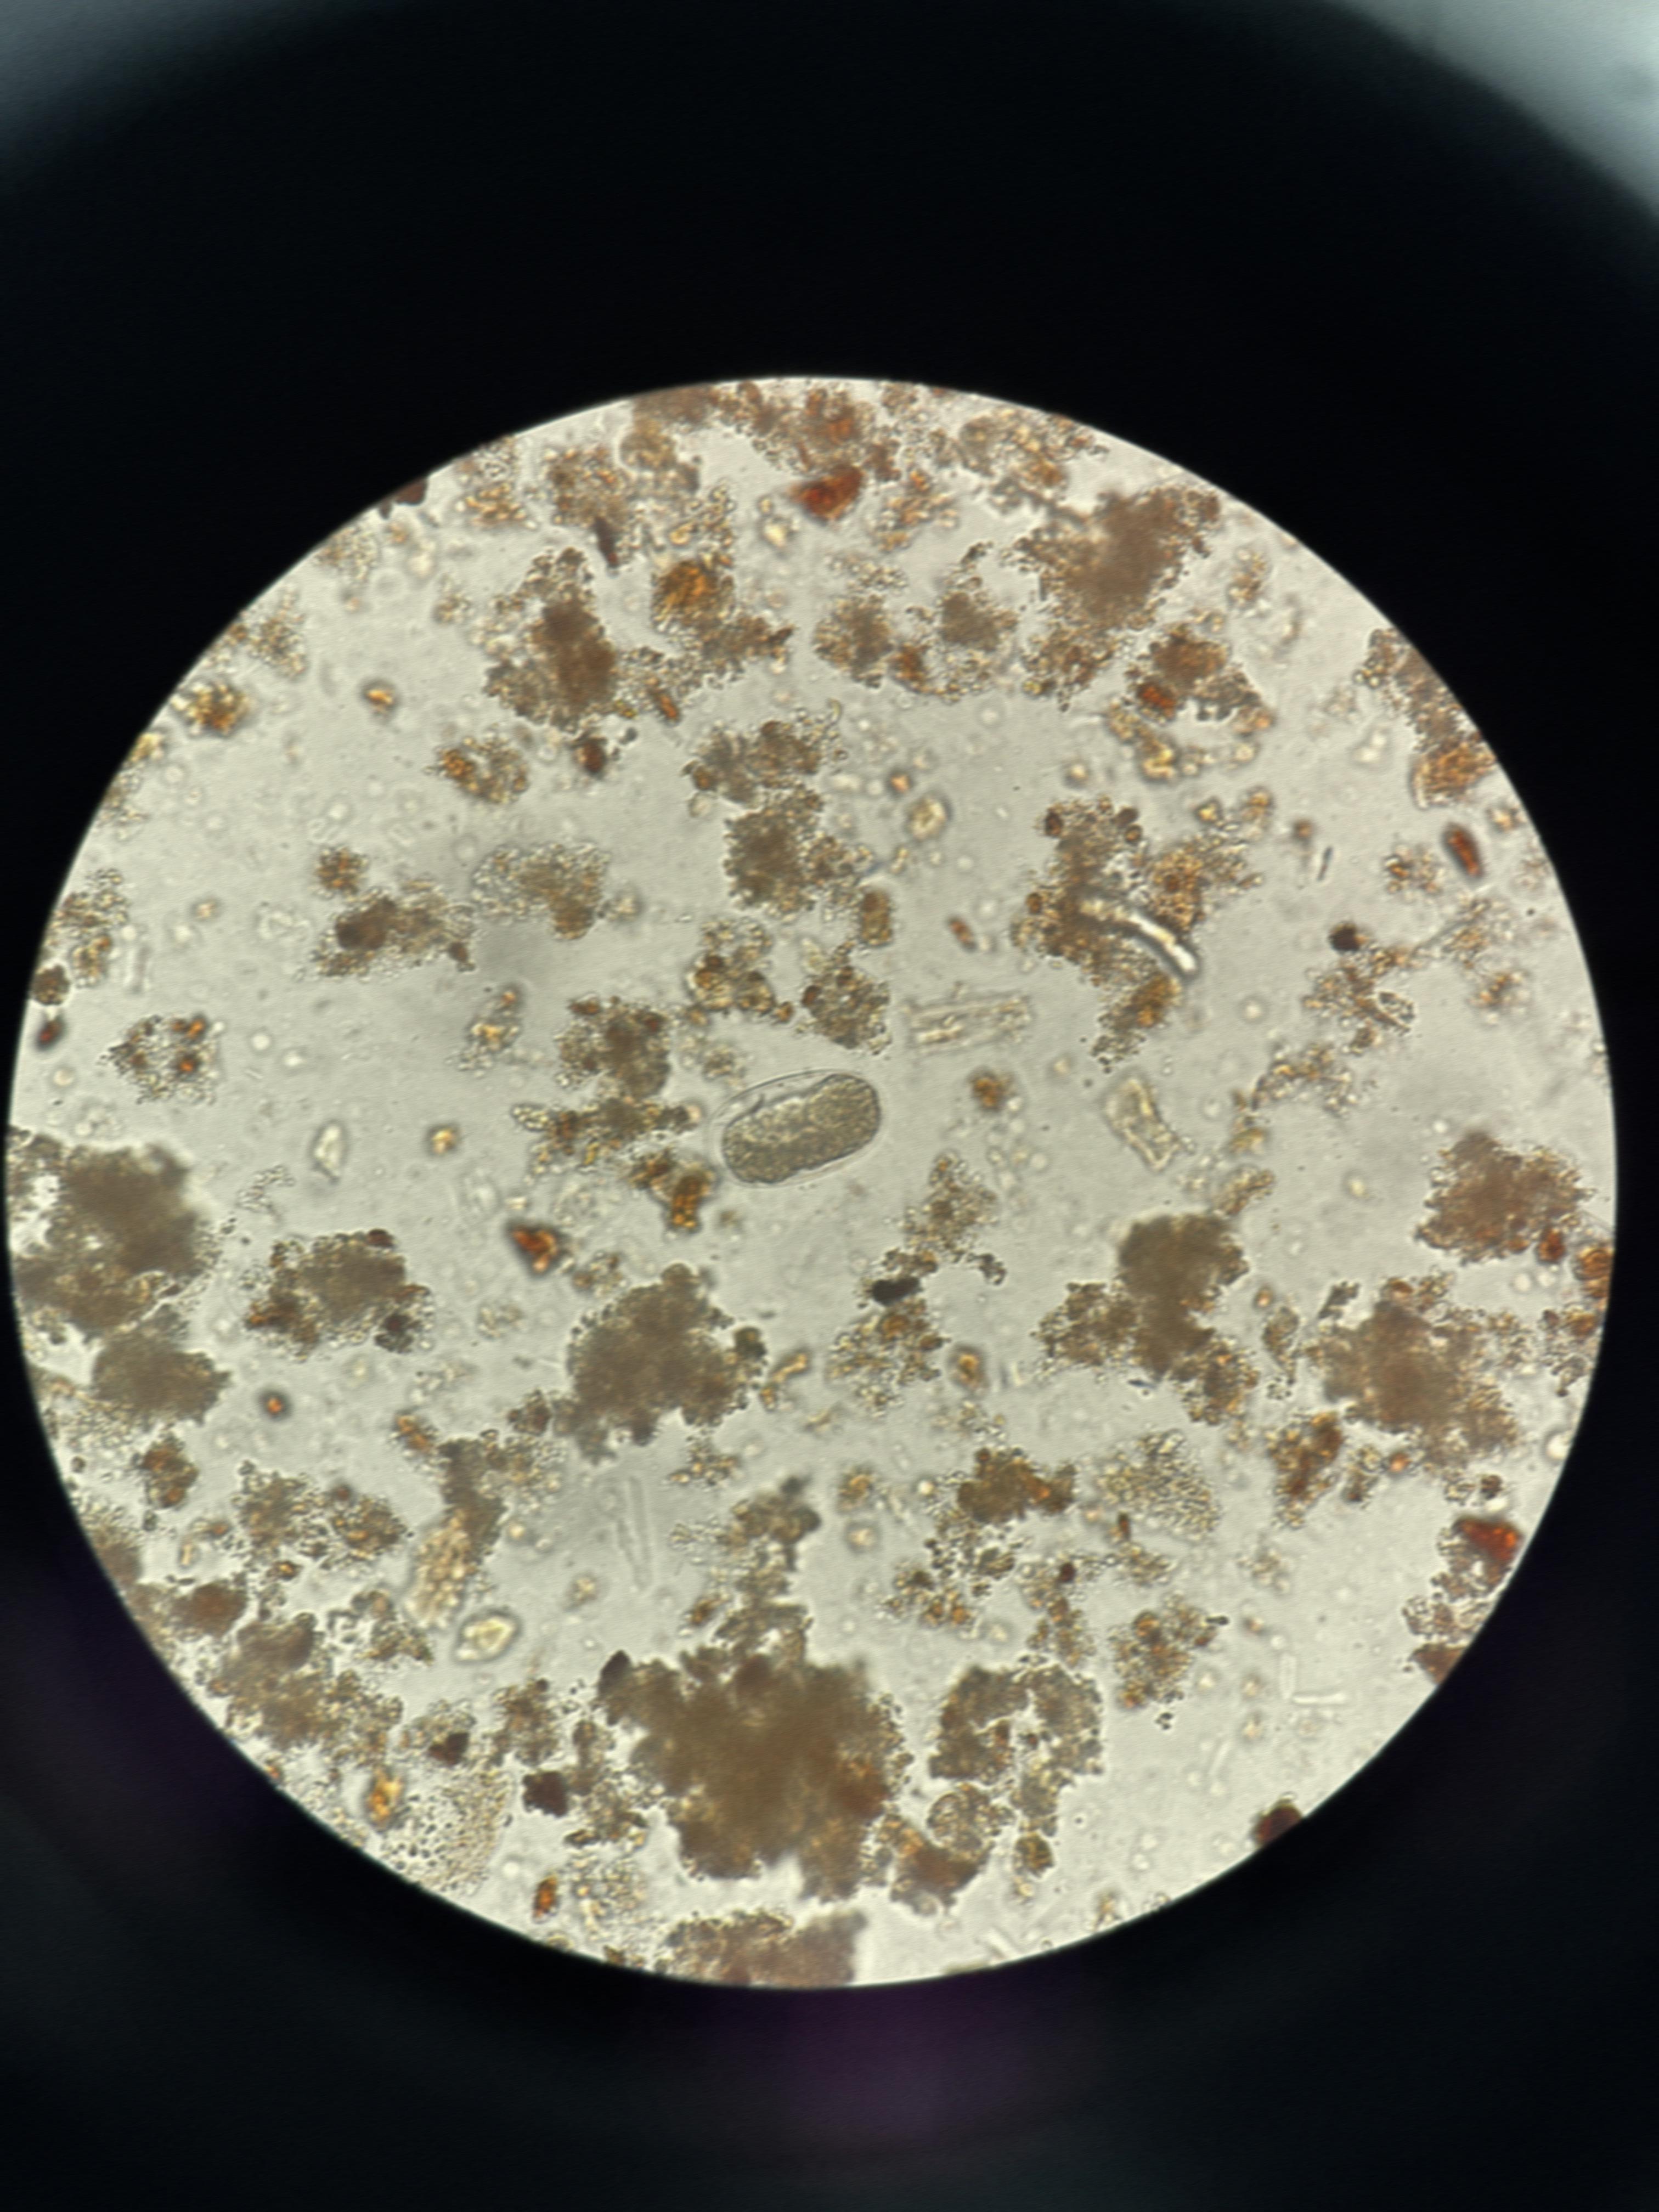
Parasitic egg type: Hookworm egg